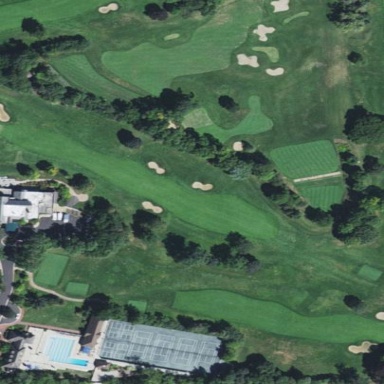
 part of golf course fairway. It is used for the sport of golf."